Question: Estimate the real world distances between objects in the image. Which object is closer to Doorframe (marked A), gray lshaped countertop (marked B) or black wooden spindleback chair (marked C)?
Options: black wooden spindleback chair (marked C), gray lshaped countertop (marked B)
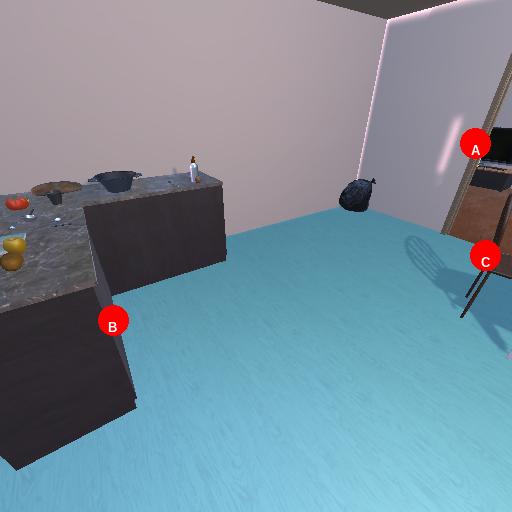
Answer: black wooden spindleback chair (marked C)